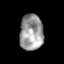
Tissue: skin
Cell type: Epithelial cells
Senescence score: 0.2757
Nuclear area (px): 830
Mean DAPI intensity: 154.222